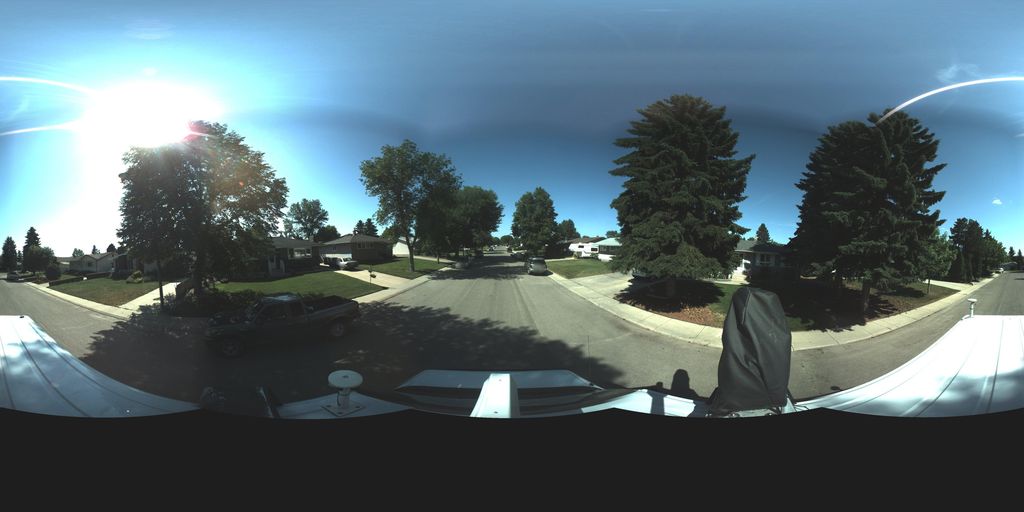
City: saskatoon